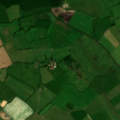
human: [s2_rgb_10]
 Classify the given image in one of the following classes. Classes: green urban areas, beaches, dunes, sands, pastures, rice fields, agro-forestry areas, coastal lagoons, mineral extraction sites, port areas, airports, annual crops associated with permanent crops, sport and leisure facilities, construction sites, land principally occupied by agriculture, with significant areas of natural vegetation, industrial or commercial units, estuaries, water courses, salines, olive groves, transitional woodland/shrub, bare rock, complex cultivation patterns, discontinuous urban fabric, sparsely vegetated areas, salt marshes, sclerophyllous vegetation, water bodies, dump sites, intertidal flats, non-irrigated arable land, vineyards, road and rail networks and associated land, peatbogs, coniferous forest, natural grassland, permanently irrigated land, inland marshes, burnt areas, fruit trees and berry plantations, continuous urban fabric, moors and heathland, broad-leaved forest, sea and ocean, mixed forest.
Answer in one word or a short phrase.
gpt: pastures, mixed forest